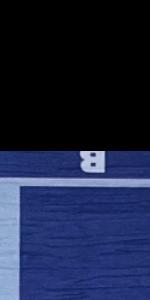
Label: Empty